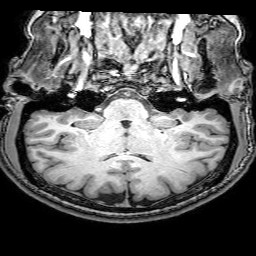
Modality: T1w
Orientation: sagittal
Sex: female
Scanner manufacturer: philips
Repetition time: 0.008159 s
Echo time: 0.00373 s